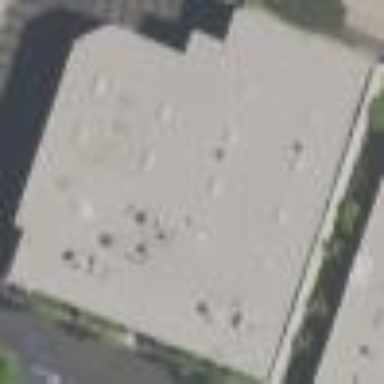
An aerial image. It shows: Warehouse building.